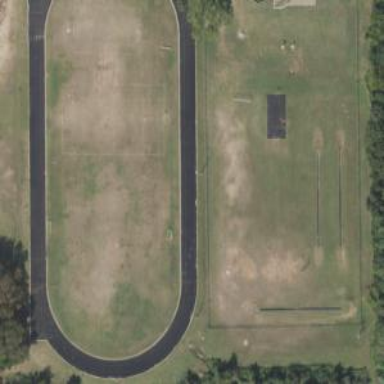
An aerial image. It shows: Track in leisure land.